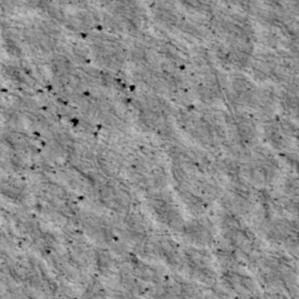
Label: non_frost